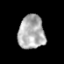
Tissue: prostate
Cell type: T cells
Senescence score: 0.3282
Nuclear area (px): 880
Mean DAPI intensity: 172.676